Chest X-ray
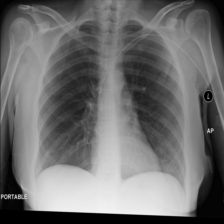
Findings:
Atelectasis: negative
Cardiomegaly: negative
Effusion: negative
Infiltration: negative
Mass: negative
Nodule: negative
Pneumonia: negative
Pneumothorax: negative
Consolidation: negative
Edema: negative
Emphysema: negative
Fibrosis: negative
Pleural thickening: negative
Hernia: negative